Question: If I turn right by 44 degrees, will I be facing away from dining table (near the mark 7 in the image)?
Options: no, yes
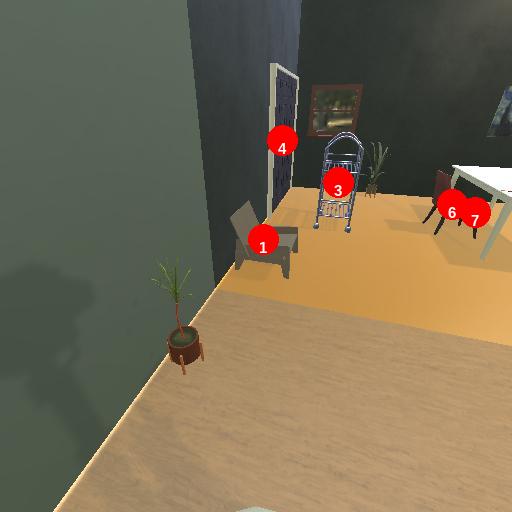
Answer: no